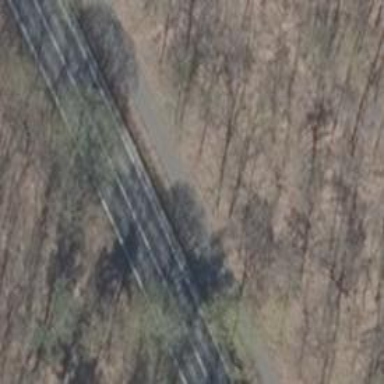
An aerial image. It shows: Secondary road with asphalt surface.